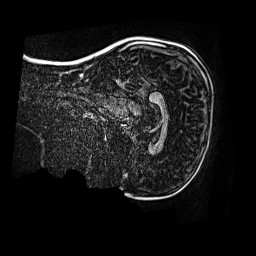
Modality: MP2RAGE
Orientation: sagittal
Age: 11
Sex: male
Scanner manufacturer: siemens
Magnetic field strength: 3 T
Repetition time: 4 s
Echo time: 0.00299 s